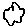
Label: cloud